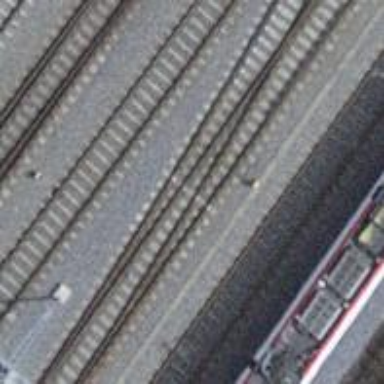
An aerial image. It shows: Single-track electrified railway siding with contact line.